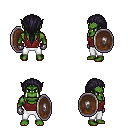
a pixel art fantasy rpg character, male body template, orc, green skin, maroon pirate shirt, white pants, raven ponytail hairstyle, metal gloves, shield, four views (front, back, left, right), 2x2 character sprite sheet, small pixel art, hard edges, no anti-aliasing